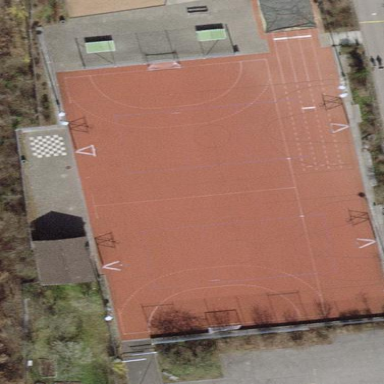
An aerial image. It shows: Basketball court in the leisure land pitch.